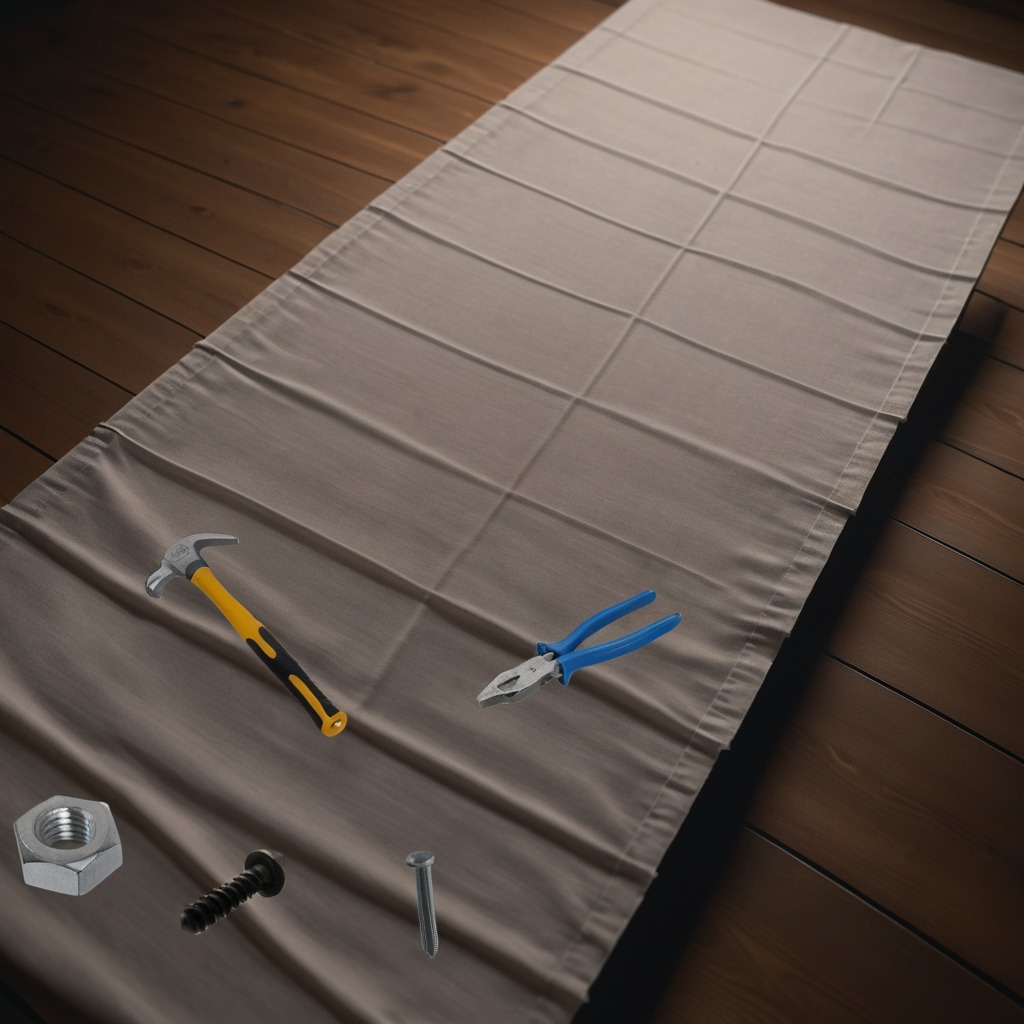
A metal machine screw, a hammer, an iron nail, a pair of pliers, and a metal nut are lying on the wooden table.